Modality: CBCT
Slice 114 of 240
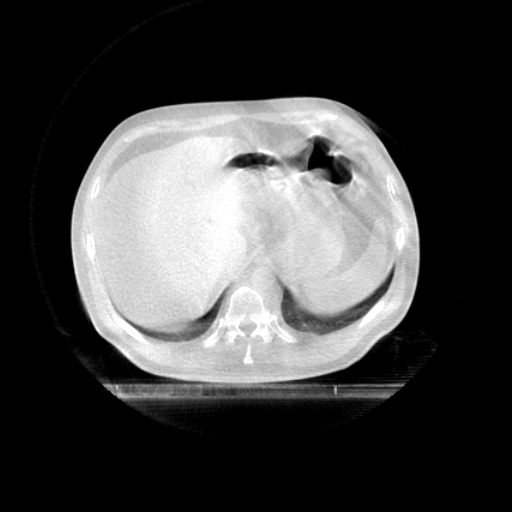